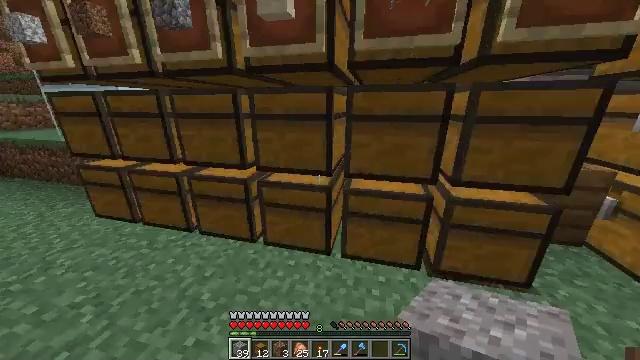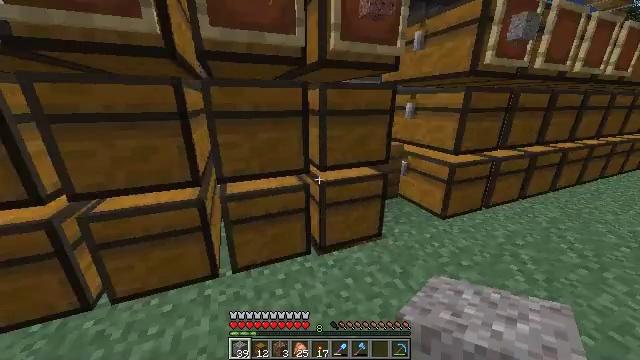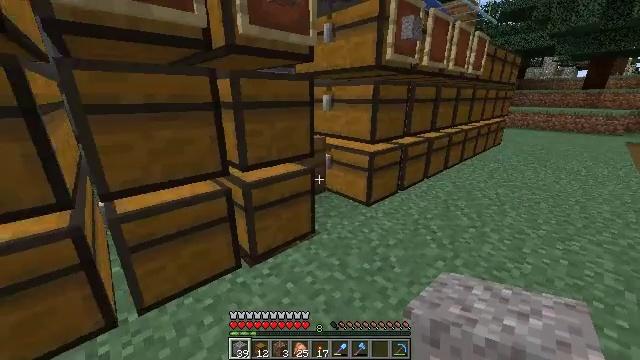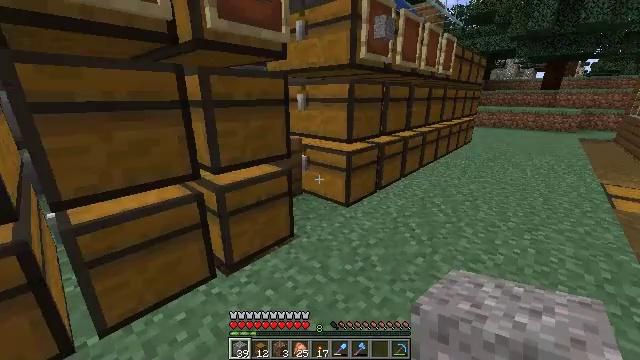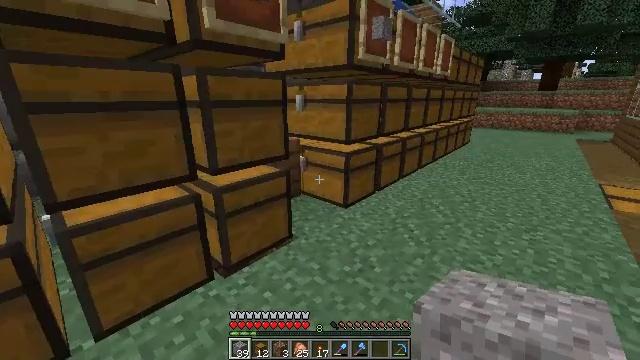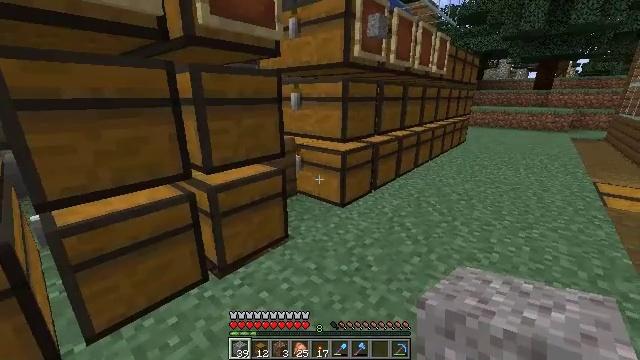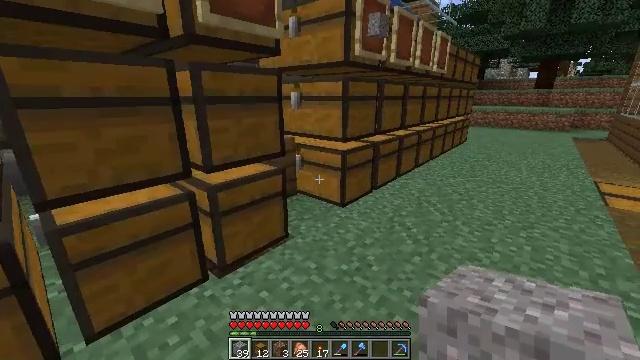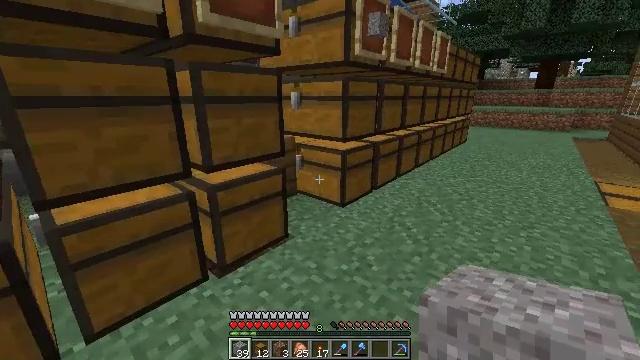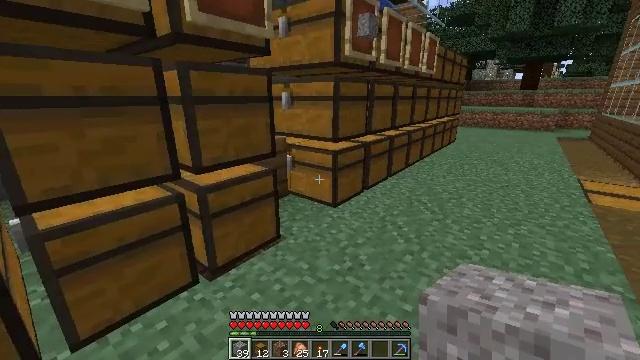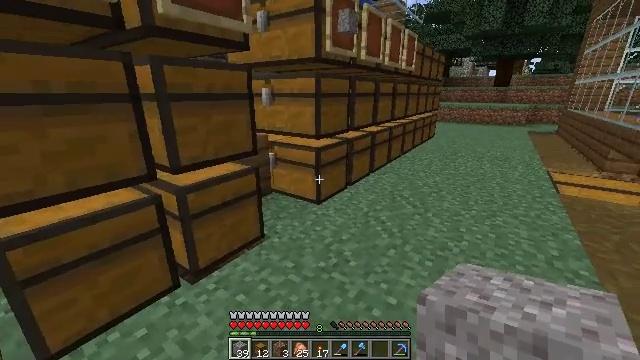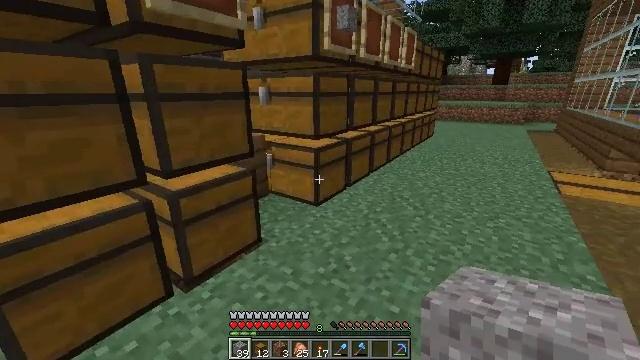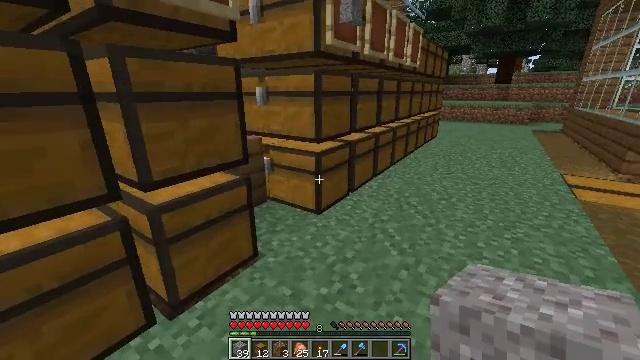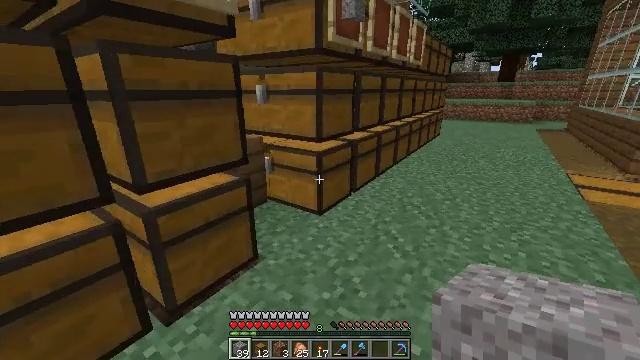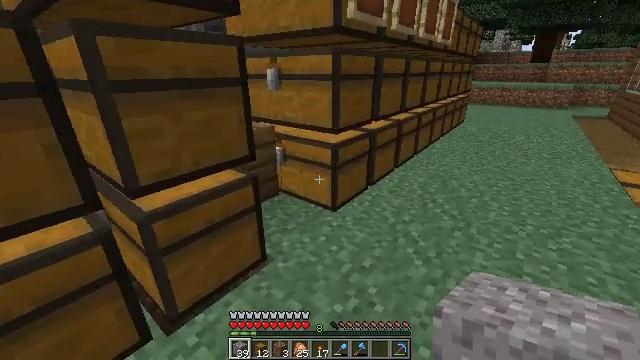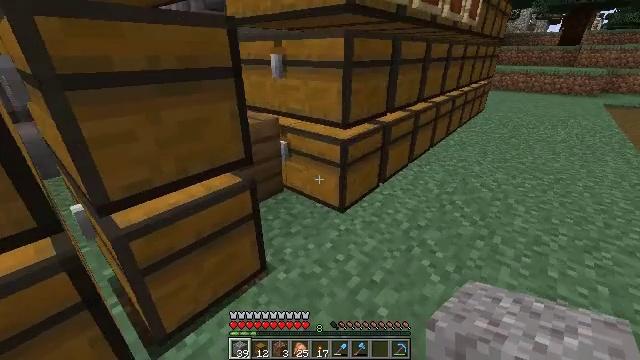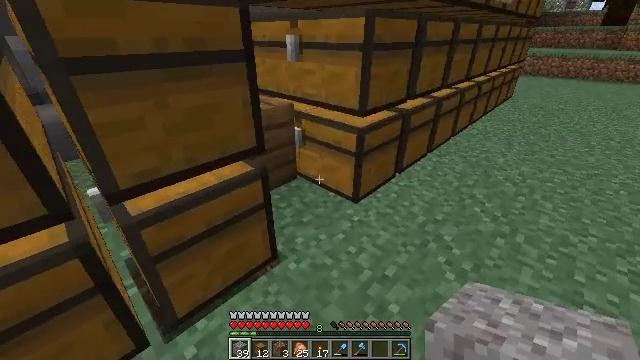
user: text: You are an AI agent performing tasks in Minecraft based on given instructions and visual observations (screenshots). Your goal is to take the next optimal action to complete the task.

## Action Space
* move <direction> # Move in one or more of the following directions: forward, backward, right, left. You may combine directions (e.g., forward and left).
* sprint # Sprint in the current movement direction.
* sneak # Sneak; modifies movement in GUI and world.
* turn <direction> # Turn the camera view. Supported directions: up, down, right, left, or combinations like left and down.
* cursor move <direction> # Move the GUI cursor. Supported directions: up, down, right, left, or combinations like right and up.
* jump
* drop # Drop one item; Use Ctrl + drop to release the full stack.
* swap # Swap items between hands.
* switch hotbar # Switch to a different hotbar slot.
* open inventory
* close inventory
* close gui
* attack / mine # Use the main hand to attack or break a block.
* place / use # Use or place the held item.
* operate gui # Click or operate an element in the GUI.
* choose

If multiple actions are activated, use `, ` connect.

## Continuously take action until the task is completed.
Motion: motion action
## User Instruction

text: Collect spruce planks from an old building.
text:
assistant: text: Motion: turn right
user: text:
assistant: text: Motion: turn right
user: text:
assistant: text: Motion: turn right
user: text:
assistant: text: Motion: no_op
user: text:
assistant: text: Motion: turn right
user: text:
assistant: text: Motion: no_op
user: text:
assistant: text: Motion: no_op
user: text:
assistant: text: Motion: turn right
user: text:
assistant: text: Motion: move forward, turn right
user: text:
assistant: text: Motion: move forward
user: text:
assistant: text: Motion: move forward
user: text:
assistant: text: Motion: move forward
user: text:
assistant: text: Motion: move forward, turn left and down
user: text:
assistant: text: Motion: move forward, turn left and down
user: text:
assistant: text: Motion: move forward, turn left and down
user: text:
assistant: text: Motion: move forward, turn left and down
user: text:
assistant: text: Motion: move forward, turn left and down
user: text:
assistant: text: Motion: move forward, turn left and down
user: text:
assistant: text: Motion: move forward, turn left and down
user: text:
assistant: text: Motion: move forward, turn left
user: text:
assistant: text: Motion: turn left
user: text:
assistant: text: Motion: no_op
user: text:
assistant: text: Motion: no_op
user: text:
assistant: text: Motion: no_op
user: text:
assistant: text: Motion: no_op
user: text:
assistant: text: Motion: no_op
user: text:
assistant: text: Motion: no_op
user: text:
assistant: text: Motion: no_op
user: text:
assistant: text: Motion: turn right
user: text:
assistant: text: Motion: turn right